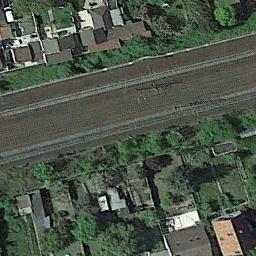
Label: railway